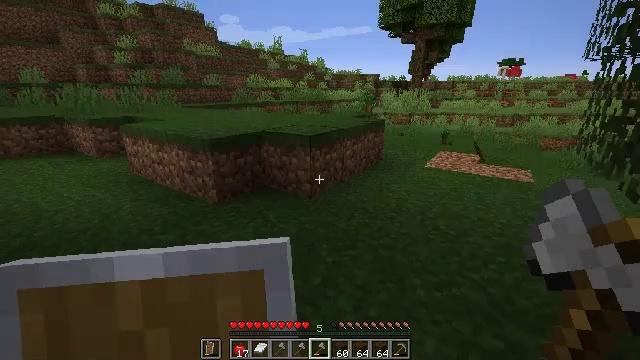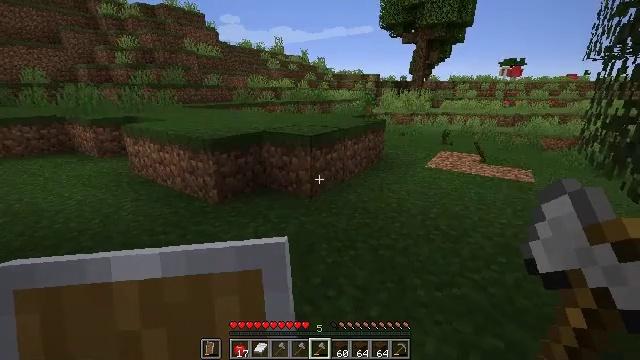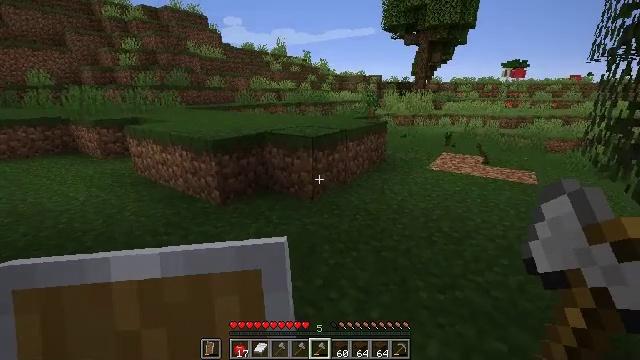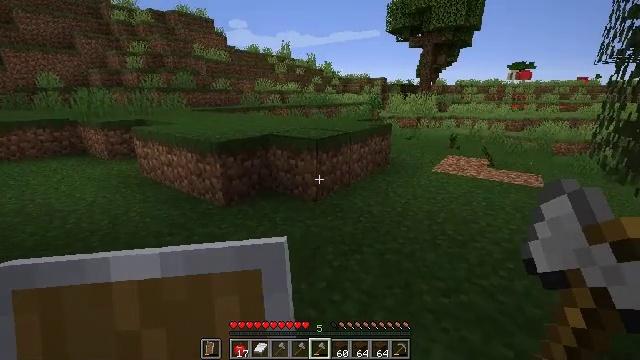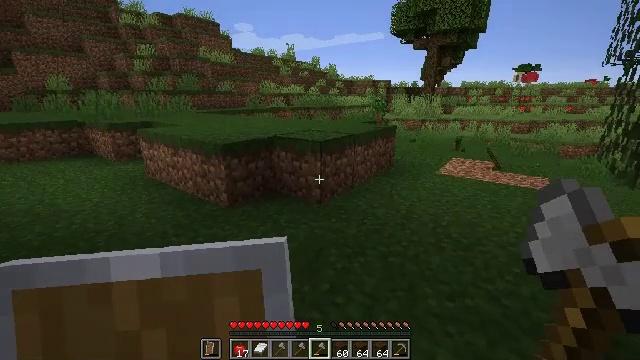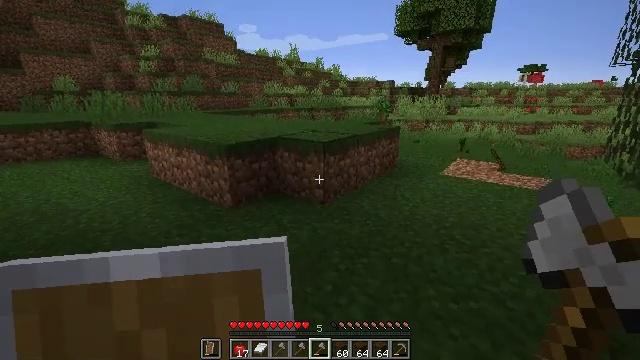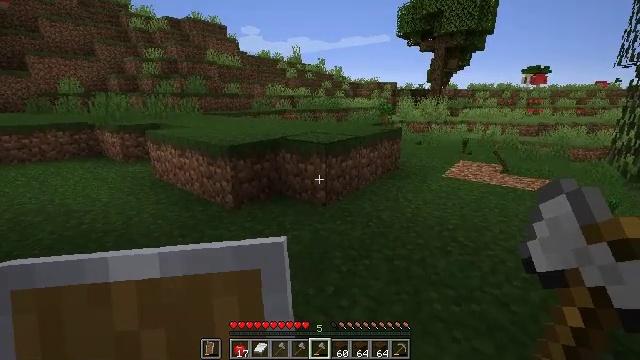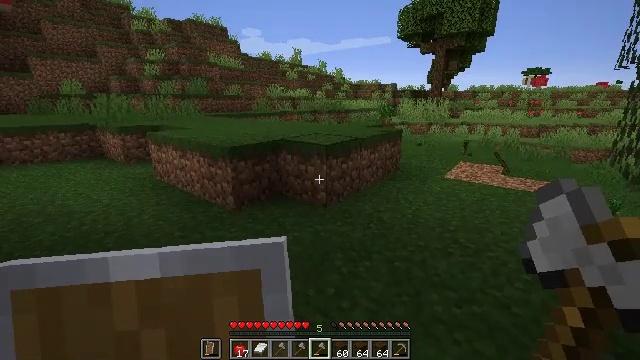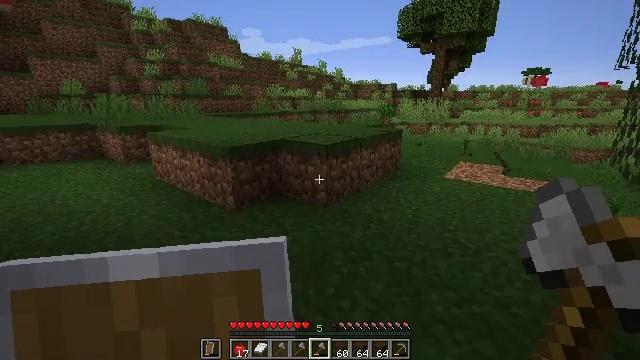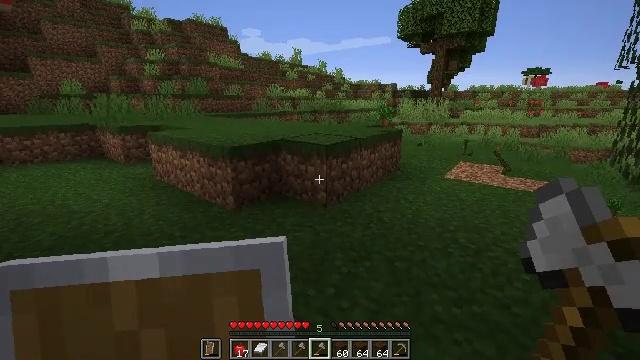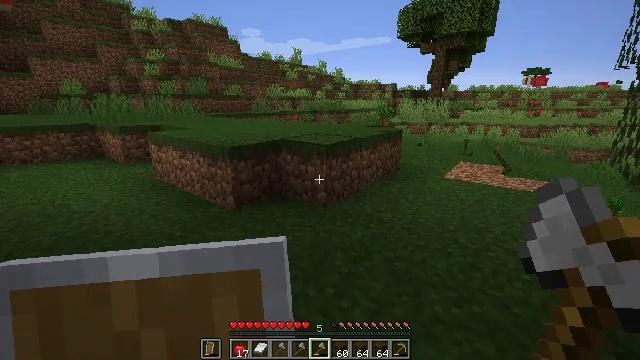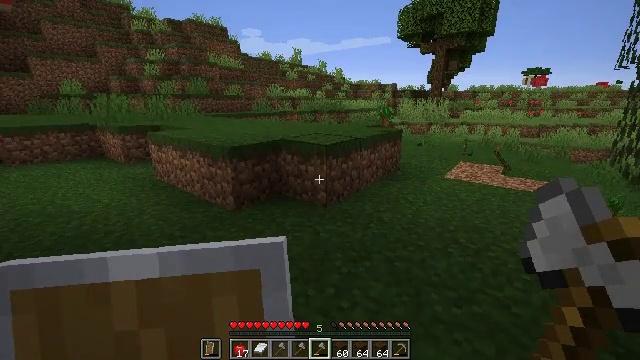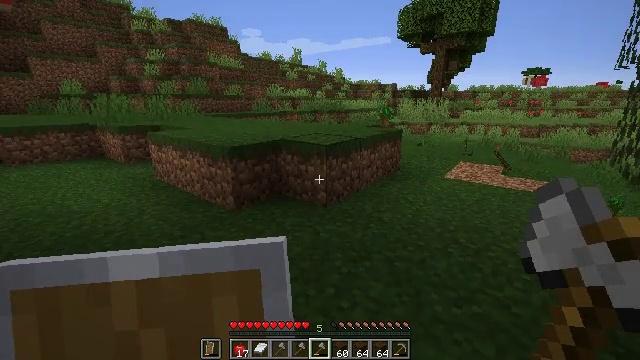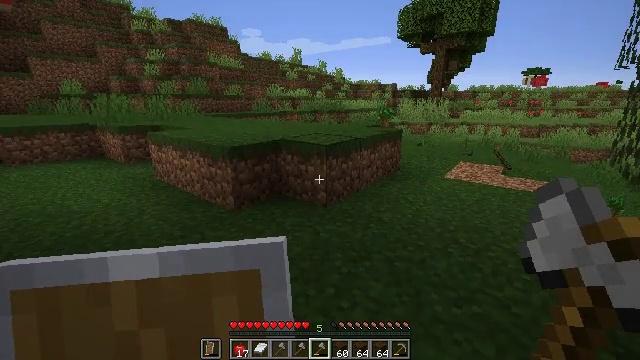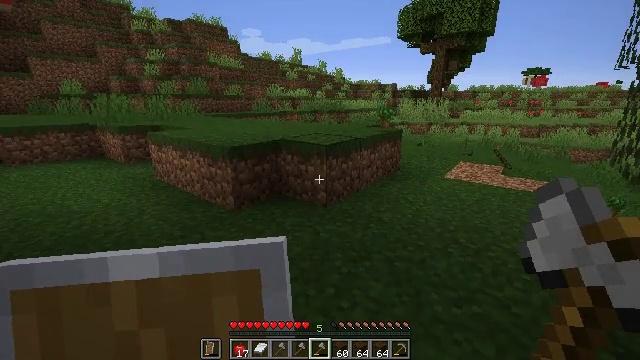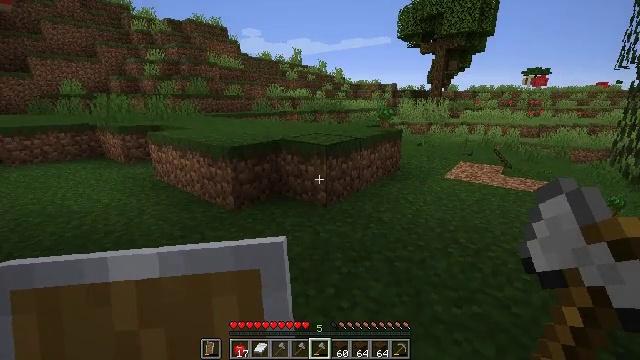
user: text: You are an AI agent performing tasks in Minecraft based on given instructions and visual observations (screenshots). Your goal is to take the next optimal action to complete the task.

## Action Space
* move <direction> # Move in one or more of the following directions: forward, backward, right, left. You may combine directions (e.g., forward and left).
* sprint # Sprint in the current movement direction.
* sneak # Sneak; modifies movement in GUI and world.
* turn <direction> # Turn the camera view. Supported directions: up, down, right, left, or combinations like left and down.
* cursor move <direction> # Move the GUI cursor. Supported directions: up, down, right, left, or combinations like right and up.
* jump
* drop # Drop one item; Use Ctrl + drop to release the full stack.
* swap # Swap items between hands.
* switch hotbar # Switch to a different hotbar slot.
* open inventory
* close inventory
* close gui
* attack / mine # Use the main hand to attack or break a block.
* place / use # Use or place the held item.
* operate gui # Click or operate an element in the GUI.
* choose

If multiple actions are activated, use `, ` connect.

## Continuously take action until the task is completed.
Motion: motion action
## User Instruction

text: Gather birch leaves using hands or shears.
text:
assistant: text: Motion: no_op
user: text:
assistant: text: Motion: no_op
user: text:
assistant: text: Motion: no_op
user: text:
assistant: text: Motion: no_op
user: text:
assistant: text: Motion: no_op
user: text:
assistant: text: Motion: no_op
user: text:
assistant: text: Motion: no_op
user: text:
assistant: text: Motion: no_op
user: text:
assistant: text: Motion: no_op
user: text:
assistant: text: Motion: no_op
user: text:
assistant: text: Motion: no_op
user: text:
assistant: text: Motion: no_op
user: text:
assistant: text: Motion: no_op
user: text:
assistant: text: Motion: no_op
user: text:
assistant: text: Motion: no_op
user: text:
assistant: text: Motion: turn right
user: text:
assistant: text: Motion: turn right
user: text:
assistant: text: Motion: turn right
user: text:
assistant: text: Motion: turn right and down
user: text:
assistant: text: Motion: turn right
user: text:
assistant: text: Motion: turn right
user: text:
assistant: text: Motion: turn right and down
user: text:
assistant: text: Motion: turn right and down
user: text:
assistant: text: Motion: turn right and down
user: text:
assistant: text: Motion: turn left and up
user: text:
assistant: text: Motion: turn left and up
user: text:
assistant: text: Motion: no_op
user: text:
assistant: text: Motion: turn right
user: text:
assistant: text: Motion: turn down
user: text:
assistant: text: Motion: move back and move left, turn down